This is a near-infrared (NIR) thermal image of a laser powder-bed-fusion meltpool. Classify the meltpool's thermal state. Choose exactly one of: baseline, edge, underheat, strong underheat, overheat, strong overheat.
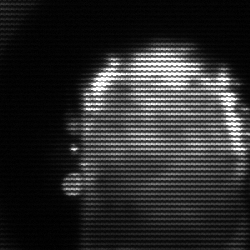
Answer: baseline